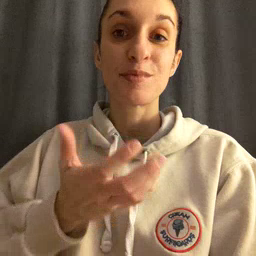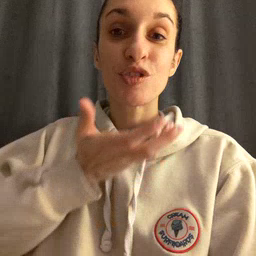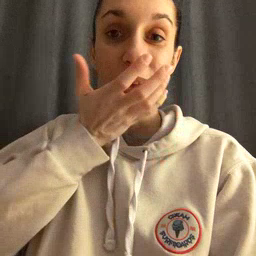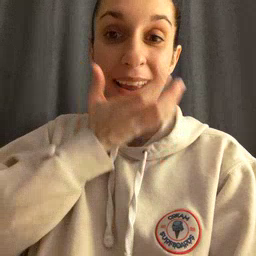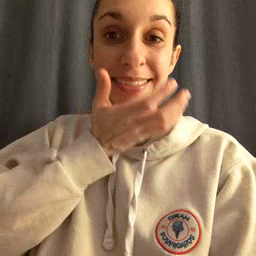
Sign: grass